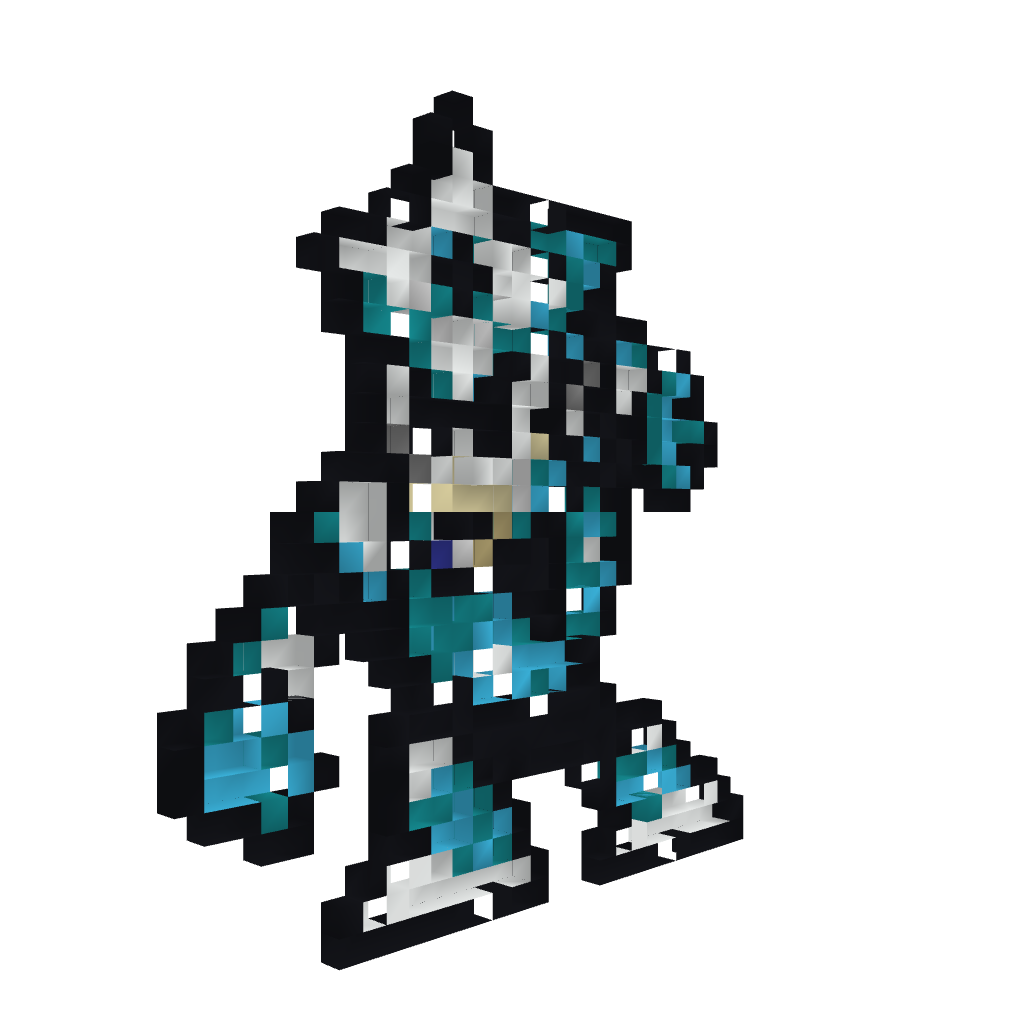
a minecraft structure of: Shadow Man